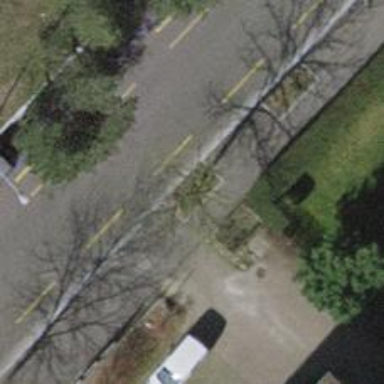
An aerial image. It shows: Tree-lined avenue.